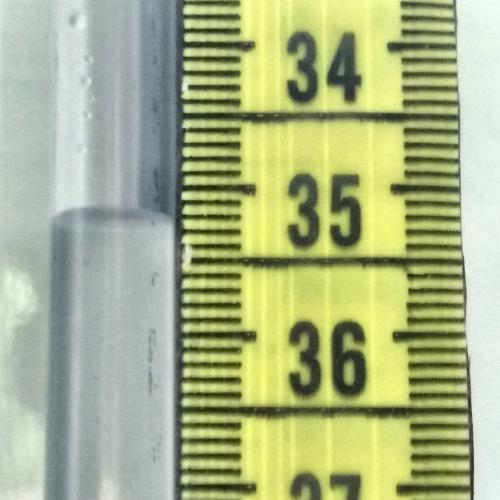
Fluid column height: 35.2 cm